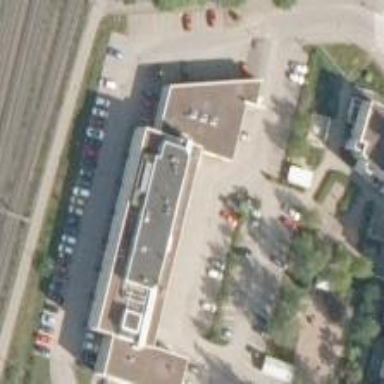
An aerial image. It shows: Healthcare clinic is depicted in the image.